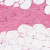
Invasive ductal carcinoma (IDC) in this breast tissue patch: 0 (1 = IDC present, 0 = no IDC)